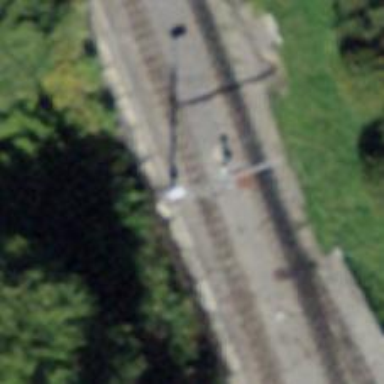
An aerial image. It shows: Railway buffer stop.